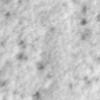
Label: no_change